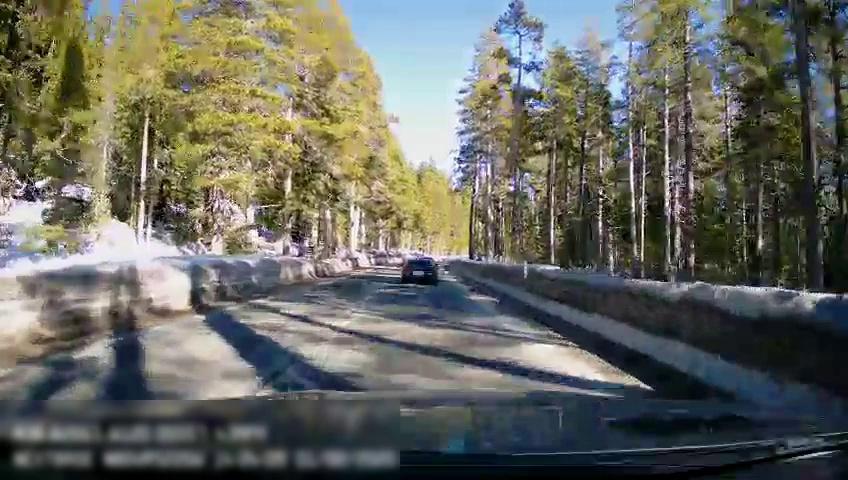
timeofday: Day
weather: Snowy
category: Drivable Space
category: Vehicles | Car